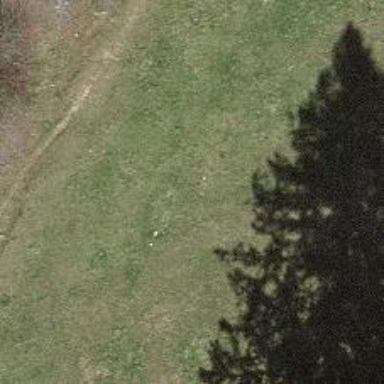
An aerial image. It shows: Backcountry hike trail.